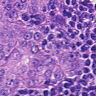
Metastatic tissue present: yes